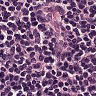
Metastatic tissue present: no